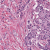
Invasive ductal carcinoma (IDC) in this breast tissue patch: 1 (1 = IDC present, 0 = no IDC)